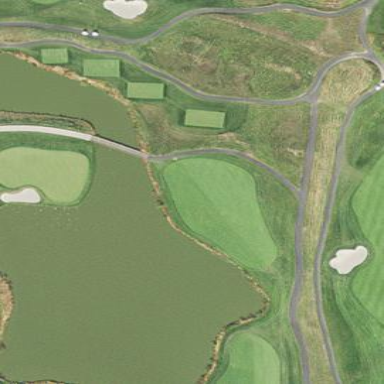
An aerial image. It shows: Golf fairway in the image.